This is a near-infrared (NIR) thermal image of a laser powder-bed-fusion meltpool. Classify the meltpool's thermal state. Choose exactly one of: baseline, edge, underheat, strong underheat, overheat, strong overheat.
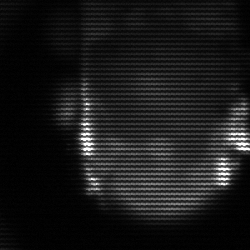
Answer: baseline